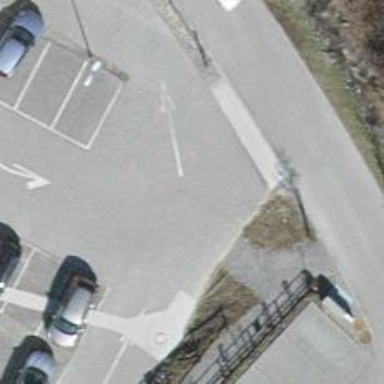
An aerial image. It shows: Parking aisle designated as service road.